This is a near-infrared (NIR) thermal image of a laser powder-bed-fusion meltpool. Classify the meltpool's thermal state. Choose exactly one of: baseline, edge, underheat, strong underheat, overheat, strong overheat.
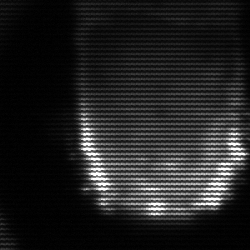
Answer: baseline